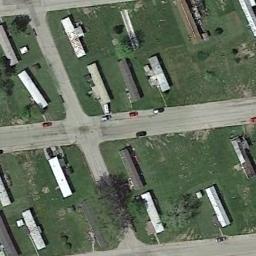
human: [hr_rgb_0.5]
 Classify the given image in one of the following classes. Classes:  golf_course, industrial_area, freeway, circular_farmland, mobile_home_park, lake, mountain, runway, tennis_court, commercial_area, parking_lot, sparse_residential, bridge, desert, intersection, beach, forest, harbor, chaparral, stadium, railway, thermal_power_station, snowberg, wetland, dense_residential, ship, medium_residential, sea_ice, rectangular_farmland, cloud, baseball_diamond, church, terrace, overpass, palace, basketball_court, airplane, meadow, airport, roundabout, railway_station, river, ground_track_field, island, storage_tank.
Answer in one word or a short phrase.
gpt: mobile_home_park